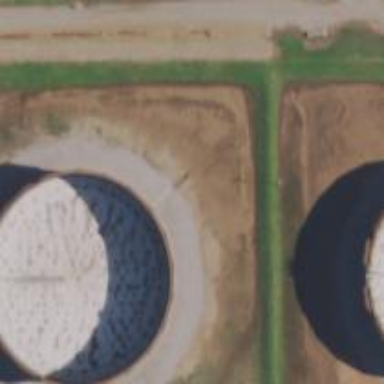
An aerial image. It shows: Storage tank created as man-made structure.